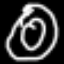
Label: donut